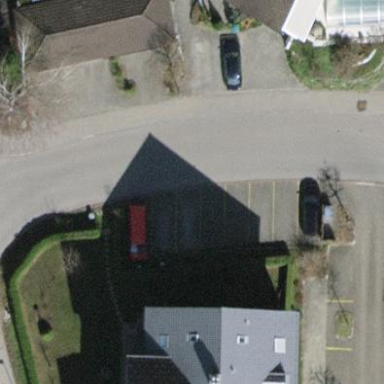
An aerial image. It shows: Parking area with surface.